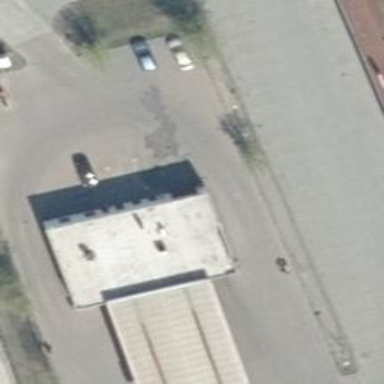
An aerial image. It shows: Car wash facility.